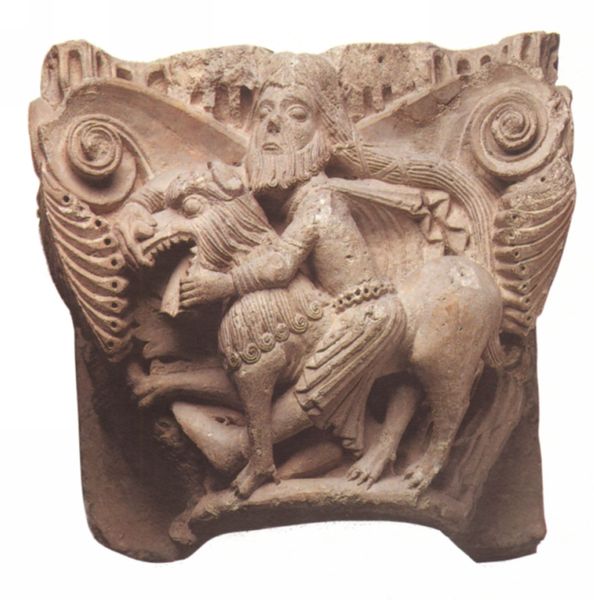
Titel: Kapitell mit Darstellung von Samson im Kapf mit dem Löwen aus dem Prämonstratenserkloster S. María de Aguilar de Campoo (Palencia)
Institution: Madrid, Museo Arqueologico Nacional
Schlagwörter: flügel, kampf, mann, wolf, braun, holz, nase, hund, tier, rock, bart, augen, mensch, stein, figur, haare, skulptur, ton, beine, relief, farbig, verzierung, pfoten, plastik, foto, schnitzerei, gebiss, zähne, maul, zunge, greif, löwe, ungeheuer, drache, gemeißelt, monster, gehauen, bestie, zähmen, simson